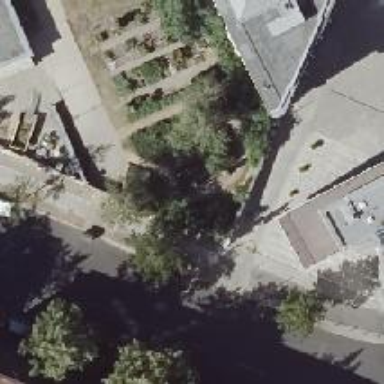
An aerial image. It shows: Tomb in historic cemetery.